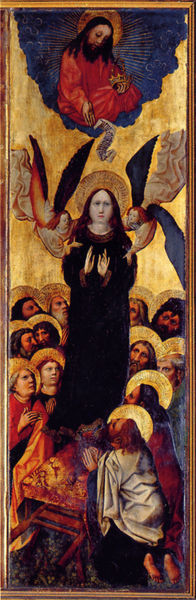
Titel: Tucheraltar, Außenseite, Himmelfahrt Mariens
Künstler: Meister des Tucheraltares
Standort: Nürnberg.
Institution: Frauenkirche
Schlagwörter: blau, flügel, gemälde, gott, himmel, wolken, menschen, frau, kleid, männer, schwarz, tisch, weiss, rot, wolke, bart, bärte, bibel, blicke, johannes, hände, kirche, gewand, gold, gewänder, krone, scheitel, engel, wagen, tafel, detail, bett, strahlen, schweben, knien, beten, gebet, altar, gestus, heiligenschein, gotisch, christus, jesus, jesus christus, christlich, betende, schwingen, schriftrolle, heilige, fresko, jünger, maria, anbetung, gloriole, jesu, auferstehung, christi, himmelfahrt, verkündigung, fromm, gotteshaus, sarkophag, apotheose, heiligenscheine, apostel, christi himmelfahrt, mariä himmelfahrt, heilihenschein, himmelfahrt mariens